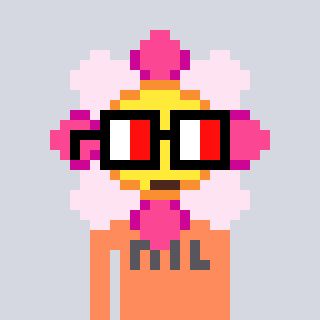
a pixel art character with square glasses with black frames and red eyes, a flower-shaped head and a peachy-colored body on a cool background